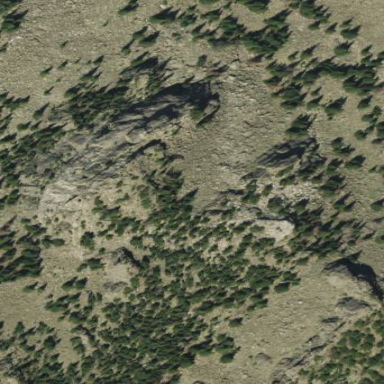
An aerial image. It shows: Landscape of bare rock.